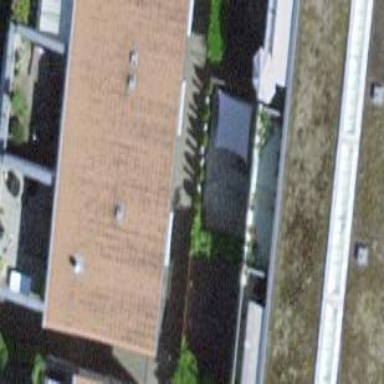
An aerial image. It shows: Simple and straightforward house.